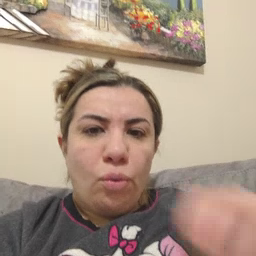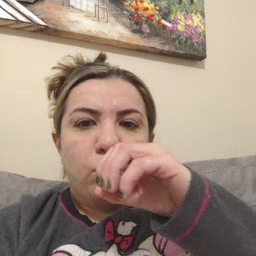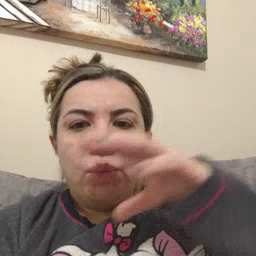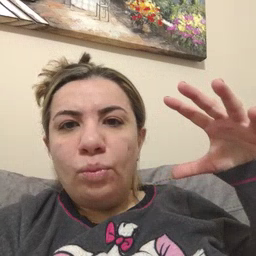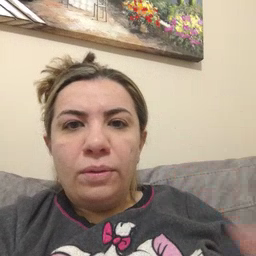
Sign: balloon